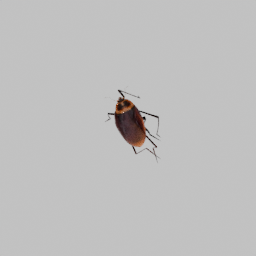
Label: animals